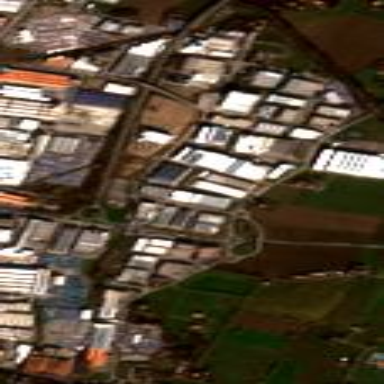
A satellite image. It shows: Industrial area.